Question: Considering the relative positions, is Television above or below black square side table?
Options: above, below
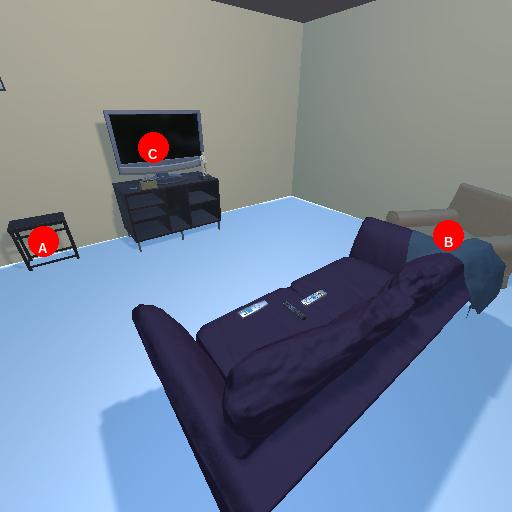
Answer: above